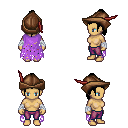
a pixel art fantasy rpg character, female body template, human, tanned skin, maroon tattered cape, magenta pants, black long topknot hairstyle, leather cap, white cloth bandages, four views (front, back, left, right), 2x2 character sprite sheet, small pixel art, hard edges, no anti-aliasing